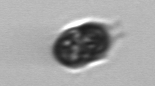
Label: Mesodinium